Question: I'm trying to enter an address then they propose me some addresses and I had no idea how to select the first option they give me.
If you want to try, at the second step on this link: <URL>
'''
adresse = chrome.find_element_by_id('address-autocomplete')
adresse.send_keys(row['Adresse']) #Adress from a file
time.sleep(5)
country = chrome.find_element_by_xpath('//li[@id="suggestion_0"]').click();
'''
Inspect element:

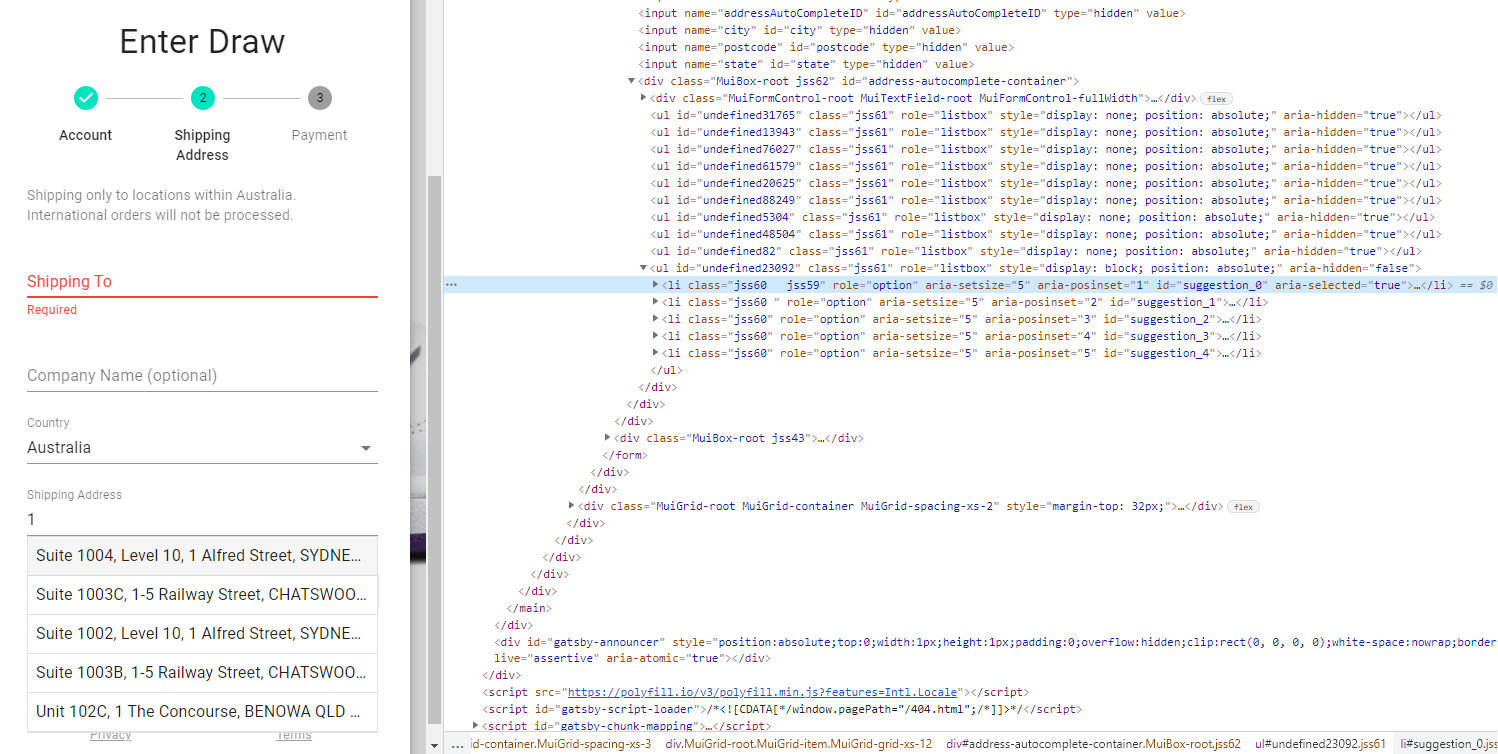
Answer: You should click this field and wait for the first option to become clickable.
I've wrote some code to test if my solution works and it works in all cases for me:
'''
from selenium import webdriver
from selenium.webdriver.support.ui import WebDriverWait
from selenium.webdriver.support import expected_conditions as EC
from selenium.webdriver.common.by import By
url = 'https://www.sneakql.com/en-GB/launch/culturekings/womens-air-jordan-1-high-og-court-purple-au/register'
driver = webdriver.Chrome(executable_path='/snap/bin/chromium.chromedriver')
driver.get(url)
wait = WebDriverWait(driver, 15)
wait.until(EC.element_to_be_clickable((By.XPATH, "//span[contains(text(),'AGREE')]"))).click() # ACCEPT COOKIES
# Making inputs of the first page
wait.until(EC.element_to_be_clickable((By.CSS_SELECTOR, "#firstName"))).send_keys("test")
wait.until(EC.element_to_be_clickable((By.CSS_SELECTOR, "#lastName"))).send_keys("Last name")
wait.until(EC.element_to_be_clickable((By.CSS_SELECTOR, "#preferredName"))).send_keys("Mr. President")
wait.until(EC.element_to_be_clickable((By.CSS_SELECTOR, "#email"))).send_keys("mr.president@gmail.com")
driver.find_element_by_css_selector("#password").send_keys("<PHONE>")
driver.find_element_by_css_selector("#phone").send_keys("222334413")
driver.find_element_by_css_selector("#birthdate").send_keys("2000-06-11")
wait.until(EC.element_to_be_clickable((By.XPATH, "//span[contains(text(),'Next')]"))).click()
# Second page and answer to your main question
wait.until(EC.element_to_be_clickable((By.CSS_SELECTOR, "#address-autocomplete"))).send_keys("street")
wait.until(EC.element_to_be_clickable((By.CSS_SELECTOR, "#suggestion_0"))).click()
'''
Please note, that not all explicit waits are required and I used css selectors because I am not sure that all elements ids are correct.
My output:
<URL>